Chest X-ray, AP view. Patient: 58 years old, sex M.
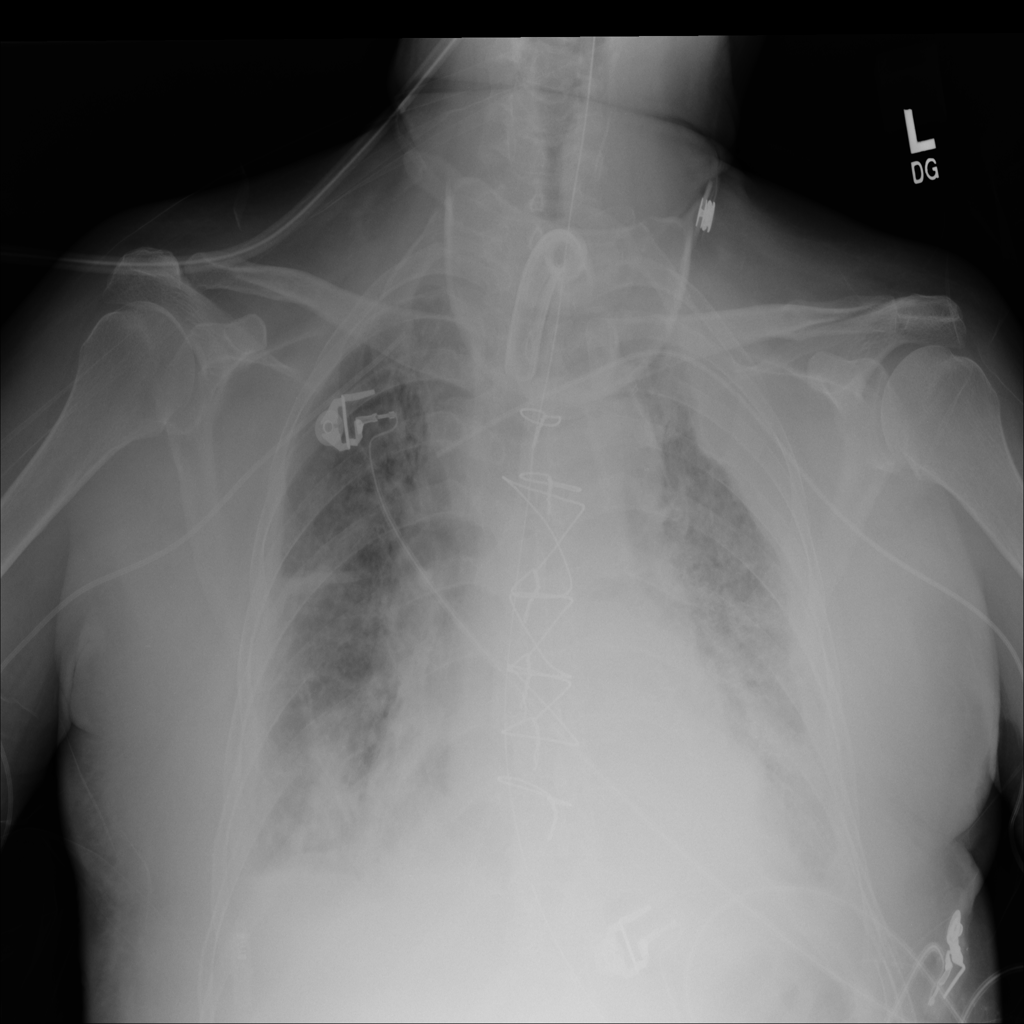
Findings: Infiltration